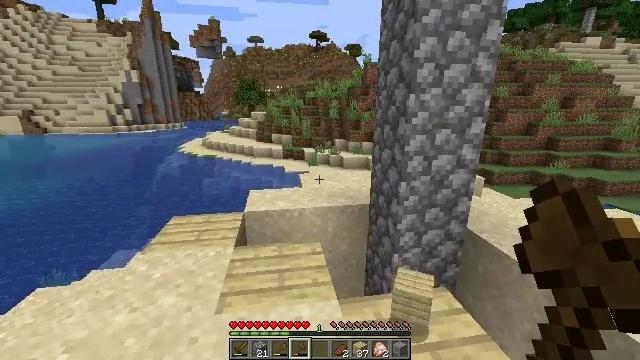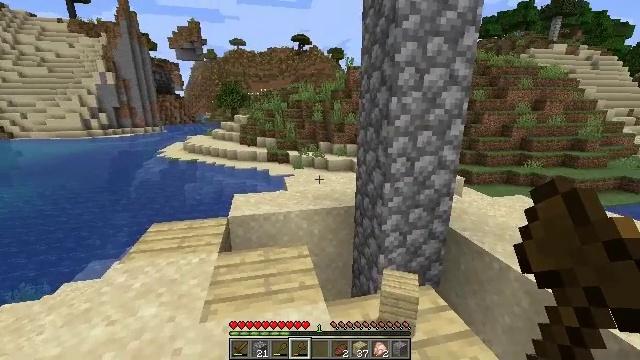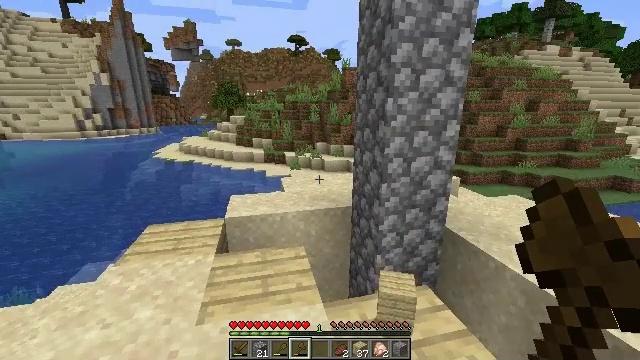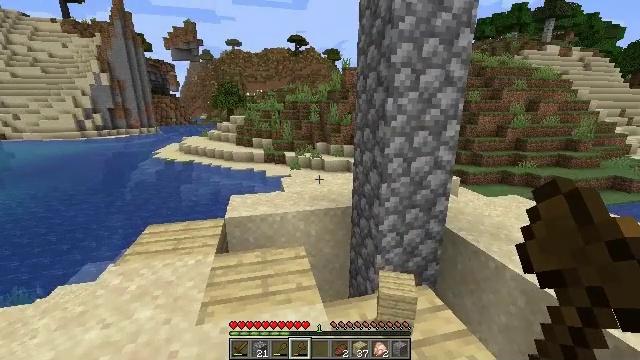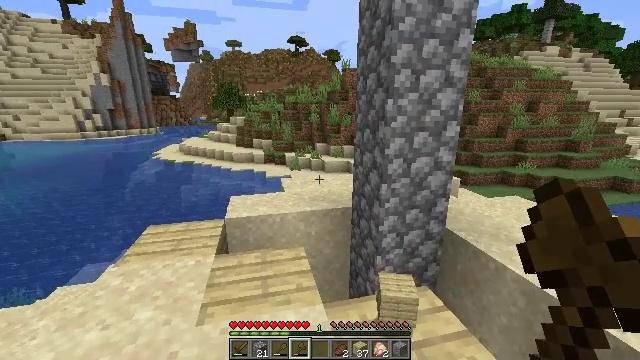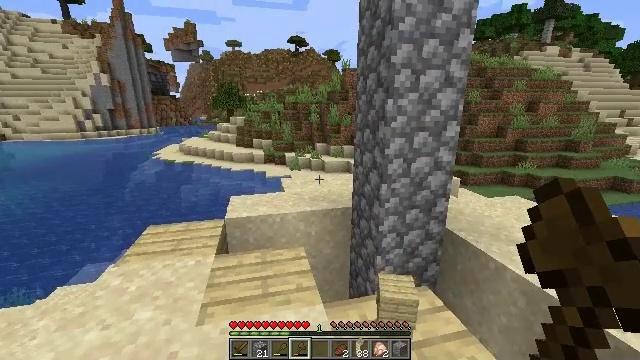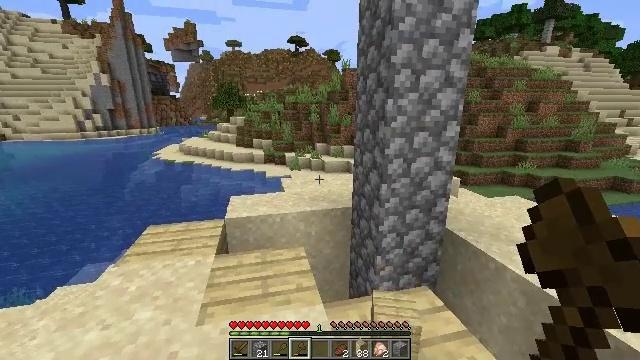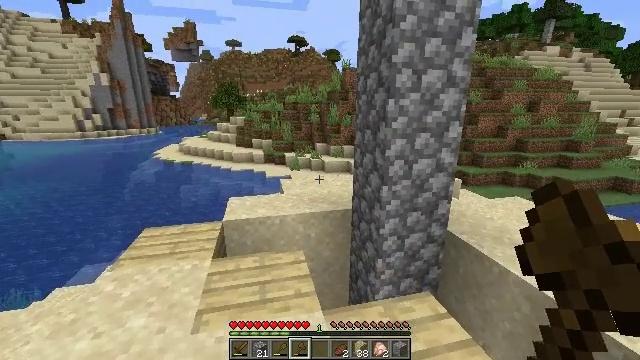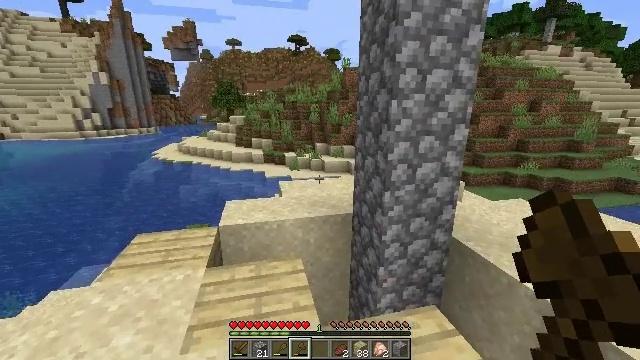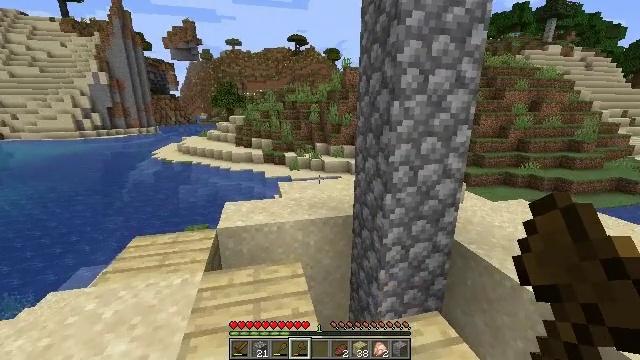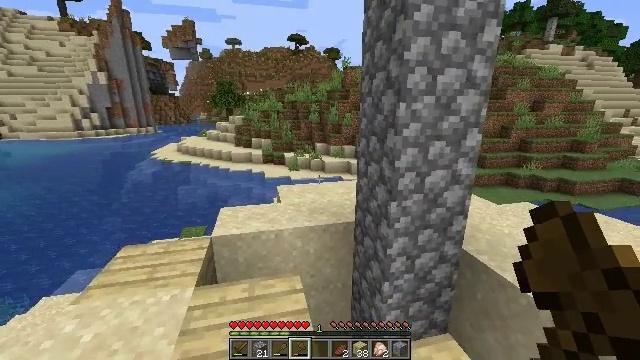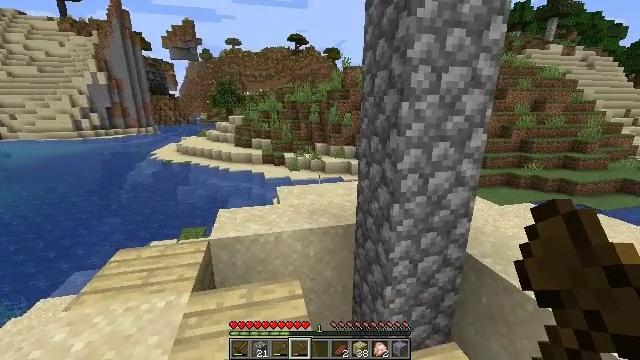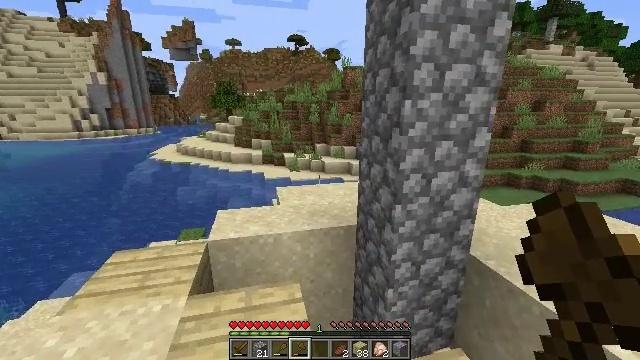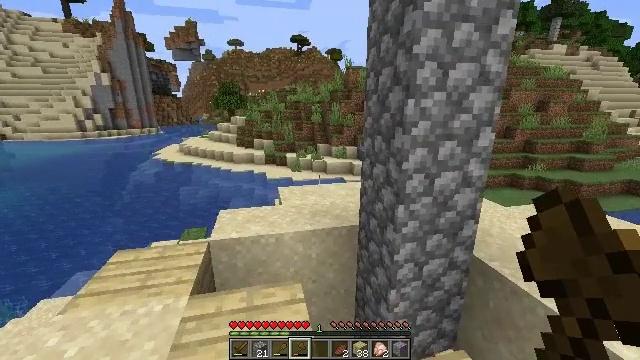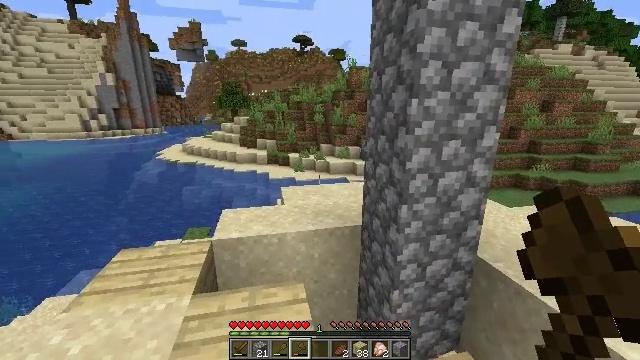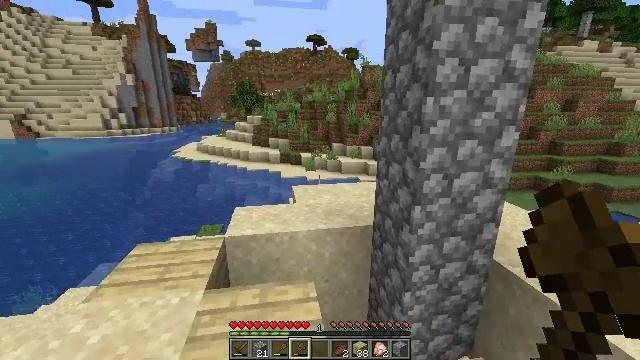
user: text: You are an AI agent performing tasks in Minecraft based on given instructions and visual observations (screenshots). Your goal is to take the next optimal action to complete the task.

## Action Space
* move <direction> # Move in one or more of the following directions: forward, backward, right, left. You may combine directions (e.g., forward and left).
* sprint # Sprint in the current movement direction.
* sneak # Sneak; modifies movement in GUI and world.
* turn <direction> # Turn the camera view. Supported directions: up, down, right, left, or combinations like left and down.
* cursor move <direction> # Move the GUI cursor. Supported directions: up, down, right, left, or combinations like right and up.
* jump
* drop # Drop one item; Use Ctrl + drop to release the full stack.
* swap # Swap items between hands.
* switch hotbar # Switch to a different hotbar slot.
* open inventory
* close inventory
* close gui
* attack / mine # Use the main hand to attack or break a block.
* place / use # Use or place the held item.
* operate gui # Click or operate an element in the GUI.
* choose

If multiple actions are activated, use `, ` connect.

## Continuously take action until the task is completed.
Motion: motion action
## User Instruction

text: Collect birch leaves from the tree.
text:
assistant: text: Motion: turn right
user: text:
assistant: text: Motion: no_op
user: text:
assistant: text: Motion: no_op
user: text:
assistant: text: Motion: no_op
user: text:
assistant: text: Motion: no_op
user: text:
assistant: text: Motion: no_op
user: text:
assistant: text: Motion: move forward
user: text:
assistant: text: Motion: move forward
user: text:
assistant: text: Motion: move forward
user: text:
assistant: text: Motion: no_op
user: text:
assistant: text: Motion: no_op
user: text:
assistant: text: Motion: no_op
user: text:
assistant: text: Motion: no_op
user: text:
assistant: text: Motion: no_op
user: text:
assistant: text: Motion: turn left
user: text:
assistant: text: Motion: turn left
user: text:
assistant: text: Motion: turn left
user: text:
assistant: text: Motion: turn left
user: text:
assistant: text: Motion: turn left
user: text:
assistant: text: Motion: turn left
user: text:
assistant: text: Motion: turn left
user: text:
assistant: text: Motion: move forward, turn left
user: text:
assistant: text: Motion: move forward, turn left
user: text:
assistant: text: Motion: move forward, turn left and down
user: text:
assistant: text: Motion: move forward, turn left
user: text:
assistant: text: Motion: move forward, turn left
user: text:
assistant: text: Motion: move forward, turn left and down
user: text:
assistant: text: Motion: move forward, turn left
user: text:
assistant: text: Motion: move forward, turn left and down
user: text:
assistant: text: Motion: move forward, turn left